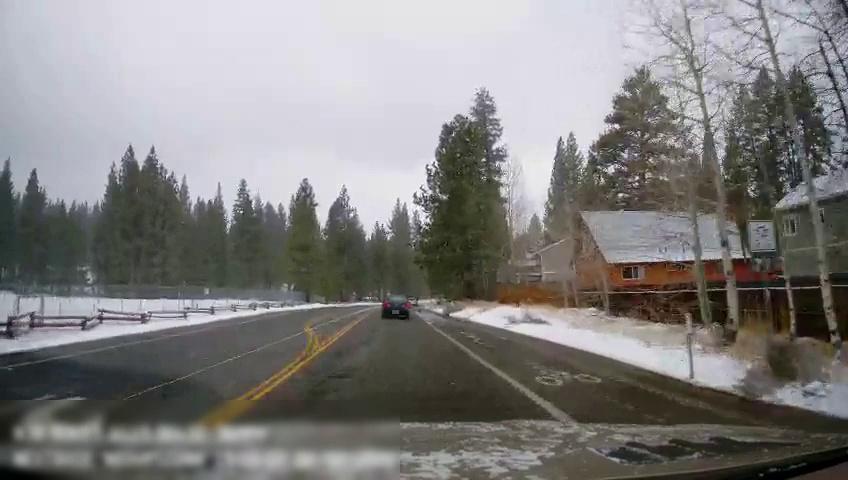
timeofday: Day
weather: Snowy
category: Drivable Space
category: Vehicles | Car
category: Vehicles | Car
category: Lanes | Opposite Lane
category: Lanes | Opposite Lane
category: Lanes | Current Lane
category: Lanes | Opposite Lane
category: Lanes | Opposite Lane
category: Lanes | Current Lane